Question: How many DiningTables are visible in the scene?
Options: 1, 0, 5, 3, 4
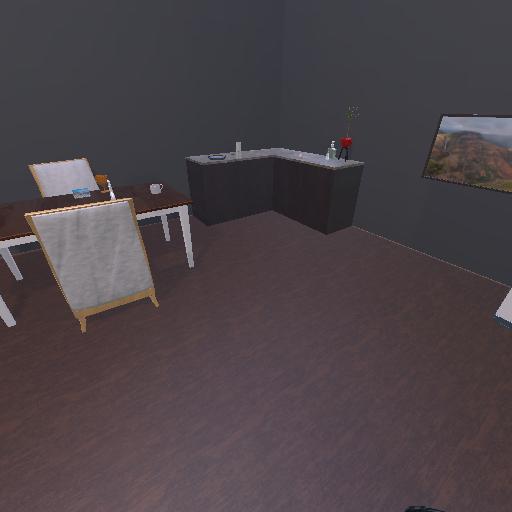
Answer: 1